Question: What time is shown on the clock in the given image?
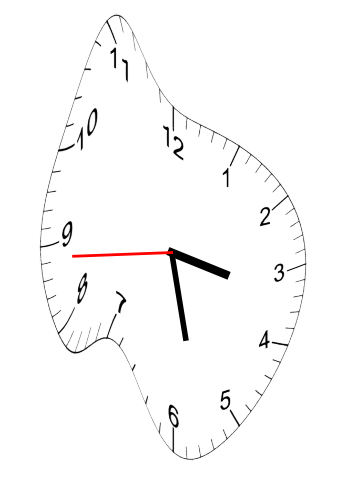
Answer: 03:27:44